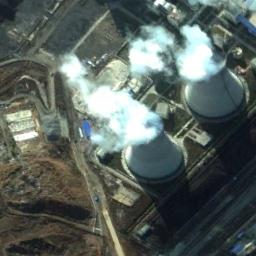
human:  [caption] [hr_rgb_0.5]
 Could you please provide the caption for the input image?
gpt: Two cooling towers are steaming in a thermal power station .

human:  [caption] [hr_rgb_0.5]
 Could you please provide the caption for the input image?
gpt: There are five thermal power stations in this industrial area .

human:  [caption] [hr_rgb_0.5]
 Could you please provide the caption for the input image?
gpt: There are many buildings of different shapes next to the thermal power station .

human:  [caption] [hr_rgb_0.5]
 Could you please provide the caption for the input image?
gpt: The thermal power station is on the grass next to some buildings with white mist above .

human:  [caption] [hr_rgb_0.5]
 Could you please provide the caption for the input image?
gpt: There are two chimneys on the thermal power station .